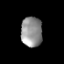
Tissue: prostate
Cell type: T cells
Senescence score: 0.2654
Nuclear area (px): 620
Mean DAPI intensity: 146.245